Question: I need to give to a windows form user (C# 4.0 application) a way to act on a control showing a list containing several items. What is needed is to give to the user a way to select an item and then to move it upside or downside because changing the order. A possible solution is in the following image that shows a possible implementation using a couple of buttons (labeled + and -) to change a sort key value for each element then giving the reorder responsibility to an override of the alphabetical sort provided by a ListBox control. The change must persists until form disposal

I am wondering if there is a better or simpler way to get the same result; maybe there is some control featuring capabilities that I am unaware of. Thanks
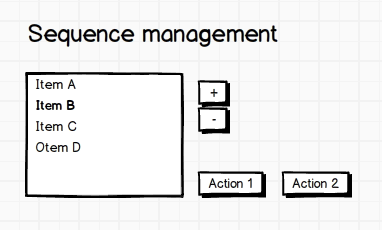
Answer: There's no builtin control for this. The solution you suggest can easily be implemented using the 'Remove' and 'Insert' methods for the 'ListBox.Items' collection.
Another solution could be to allow the user to drag & drop the items. Look at CodeCaster's link in the comments to your question.